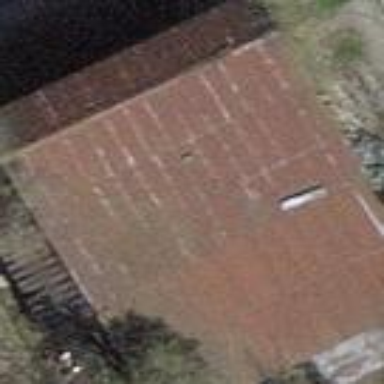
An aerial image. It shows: Building with tiled roof.